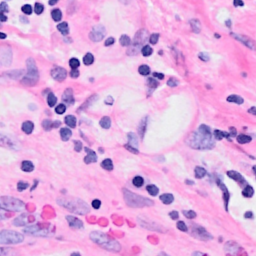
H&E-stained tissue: Breast